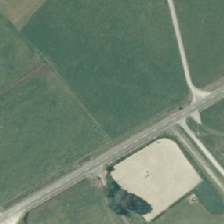
Land cover: shortrotation_cropland